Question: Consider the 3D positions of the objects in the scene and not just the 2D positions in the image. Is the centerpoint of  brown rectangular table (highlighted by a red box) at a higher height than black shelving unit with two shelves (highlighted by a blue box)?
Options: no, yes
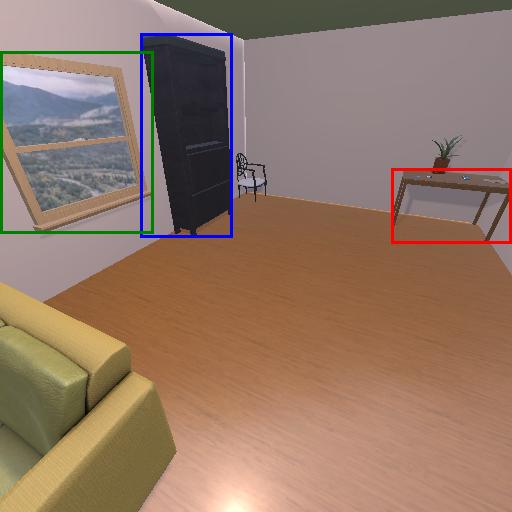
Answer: no